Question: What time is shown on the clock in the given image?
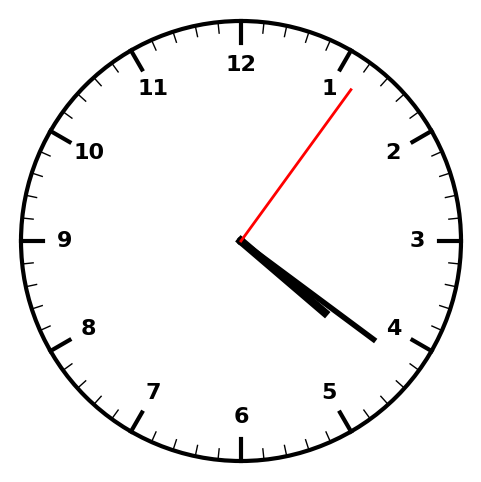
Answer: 04:21:06